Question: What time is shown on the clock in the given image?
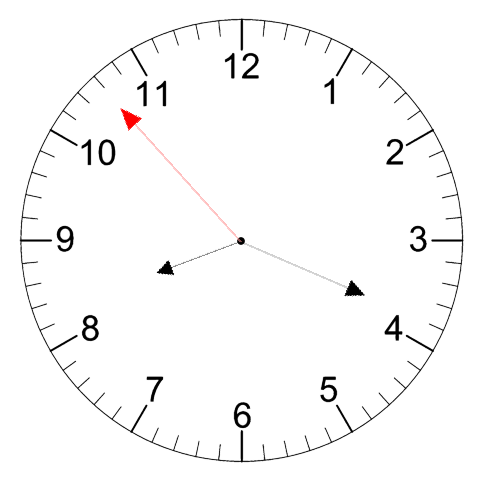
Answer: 08:18:53